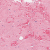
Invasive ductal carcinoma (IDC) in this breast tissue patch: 0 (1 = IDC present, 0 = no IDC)